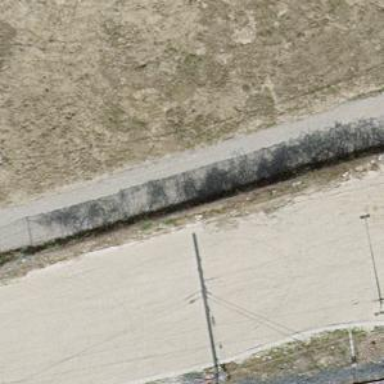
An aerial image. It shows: Track with fine gravel surface. The track type is grade 2.